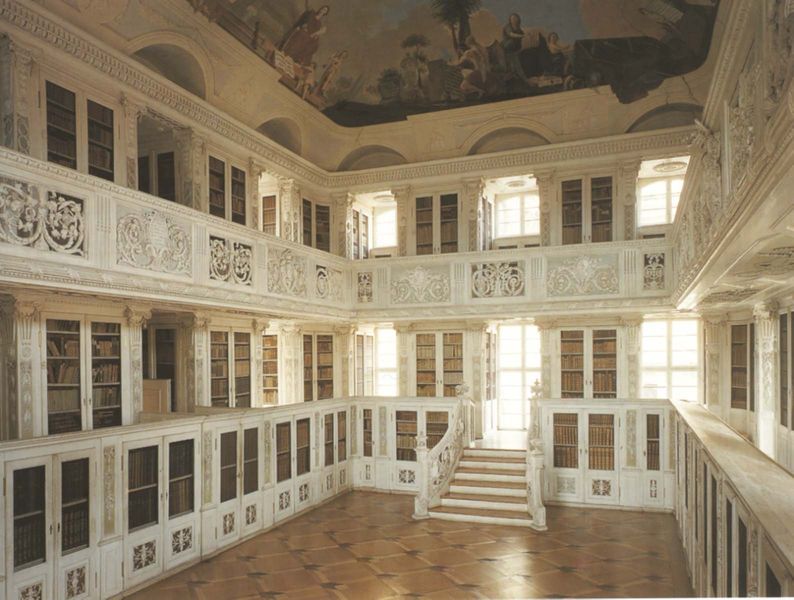
Titel: Bibliothek des Klosters Amorbach
Künstler: Franz Ignaz Neumann
Standort: Amorbach, Benediktinerkloster (EU - D - Bayern)
Schlagwörter: baum, weiß, menschen, braun, fenster, licht, raum, schloss, brüstung, kirche, theater, balkon, bücher, türen, parkett, treppe, ornamente, geländer, stufen, halle, foto, kloster, weimar, schnitzerei, musen, fresken, etagen, bibliothek, bücherei, regale, deckengemälde, fresko, fresco, deckenmalerei, gänge, schränke, deckenfresko, frenster, bibliotek, vesailles